Question: I have a Map View in a Navigation Controller under translucent black navigation, status and search and toolbars.
The actual height of the map includes the area below these bars.
The left accessory button makes the map center on the Pin.

The left image is before the map is centered to the pin's coordinates.
The right one is when the map in centered to the pin's coordinates.
The problem is that the center should be the center of the visible map area and not the whole map area. (which causes the pin to not appear in the center of the map.
Is there some offset or boundary setting I can do so the Map View will center correctly?
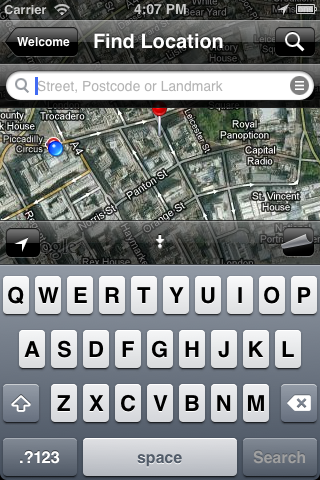
Answer: You can overlay a transparent UIView (tView) for your visible map area (below navbar), get his point, calculate offset you need and setRegion again. (I guess you're using setRegion to center the map):
'''
CGPoint currentPoint = [mapView convertCoordinate:myPin.coordinate toPointToView:self.view];
CGRect tFrame = [tView frame];
tFrame.origin.y = currentPoint.y - tFrame.size.height;
tFrame.origin.x = currentPoint.x - (tFrame.size.width/2);
MKCoordinateRegion newRegion = [mapView convertRect:tFrame toRegionFromView:self.view];
[mapView setRegion:newRegion animated:YES];
'''
You should double check the tFrame so you can set it with the best values for your application.